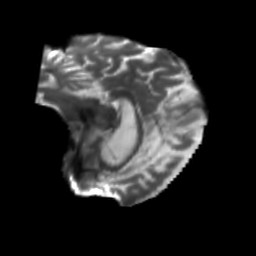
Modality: T2w
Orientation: sagittal
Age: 66
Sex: female
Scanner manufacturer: siemens
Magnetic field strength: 3 T
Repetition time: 5.47 s
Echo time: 0.0854 s